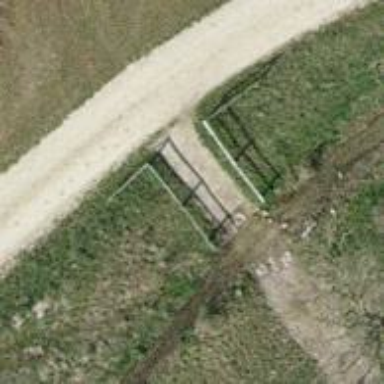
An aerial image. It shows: Fence.